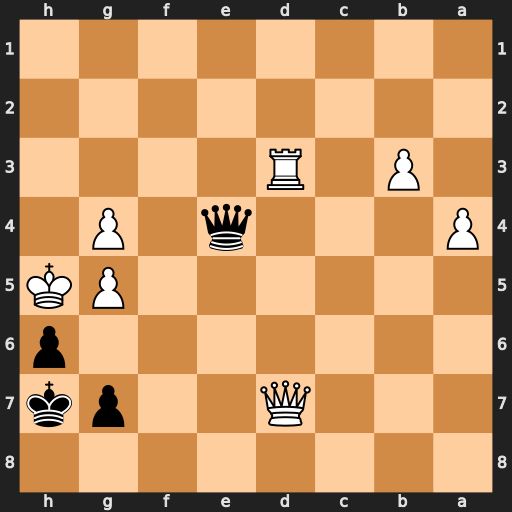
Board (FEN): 8/3Q2pk/7p/6PK/P3q1P1/1P1R4/8/8
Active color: b
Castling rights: -
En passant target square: -
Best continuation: Qh1+ Rh3 Qxh3#